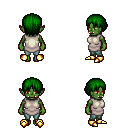
a pixel art fantasy rpg character, female body template, orc, green skin, white tunic, teal pants, green plain hairstyle, gold boots, four views (front, back, left, right), 2x2 character sprite sheet, small pixel art, hard edges, no anti-aliasing